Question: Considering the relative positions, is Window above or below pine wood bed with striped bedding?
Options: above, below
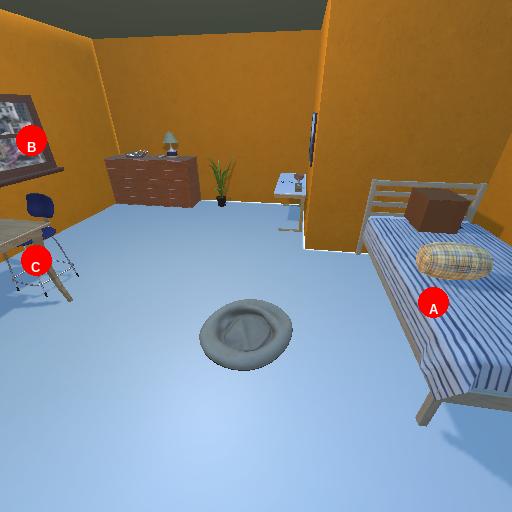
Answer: above